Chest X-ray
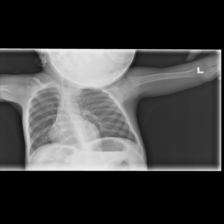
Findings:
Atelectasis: negative
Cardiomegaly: negative
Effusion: negative
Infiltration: negative
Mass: negative
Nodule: negative
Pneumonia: negative
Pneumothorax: negative
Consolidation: negative
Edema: negative
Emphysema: negative
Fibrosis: negative
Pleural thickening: negative
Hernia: negative